Question:
I could not format the text for better readibility. Hence, putting it up as an image.
Please suggest a way to devise a query.
Thanks
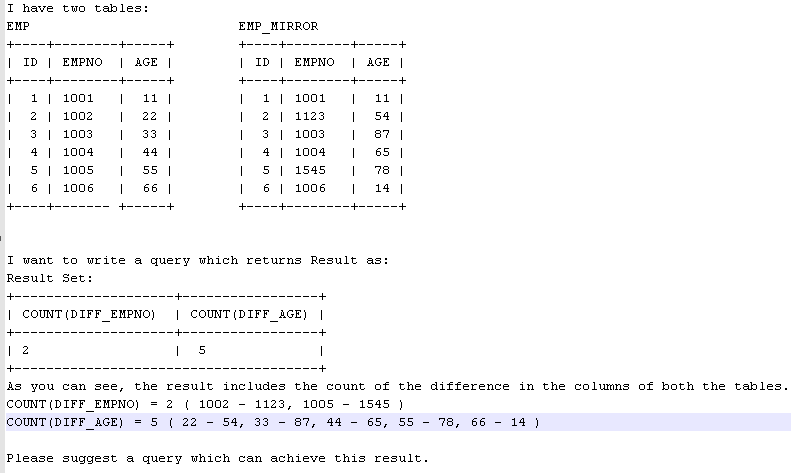
Answer: Try this:
'''
SELECT
SUM(CASE WHEN EMP.EMPNO <> EMP_ERROR.EMPNO THEN 1 ELSE 0 END) AS DIFF_EMPNO,
SUM(CASE WHEN EMP.AGE <> EMP_ERROR.AGE THEN 1 ELSE 0 END) AS DIFF_AGE
FROM EMP
JOIN EMP_ERROR ON EMP.ID = EMP_ERROR.ID
'''